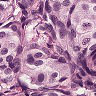
Metastatic tissue present: yes